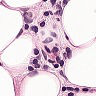
Metastatic tissue present: yes